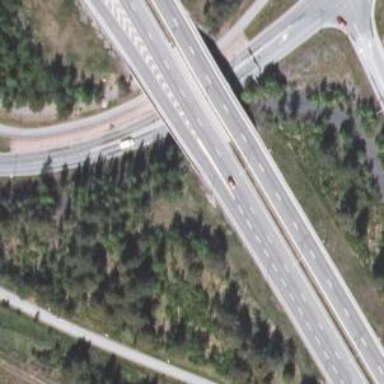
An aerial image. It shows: Trunk road bridge.